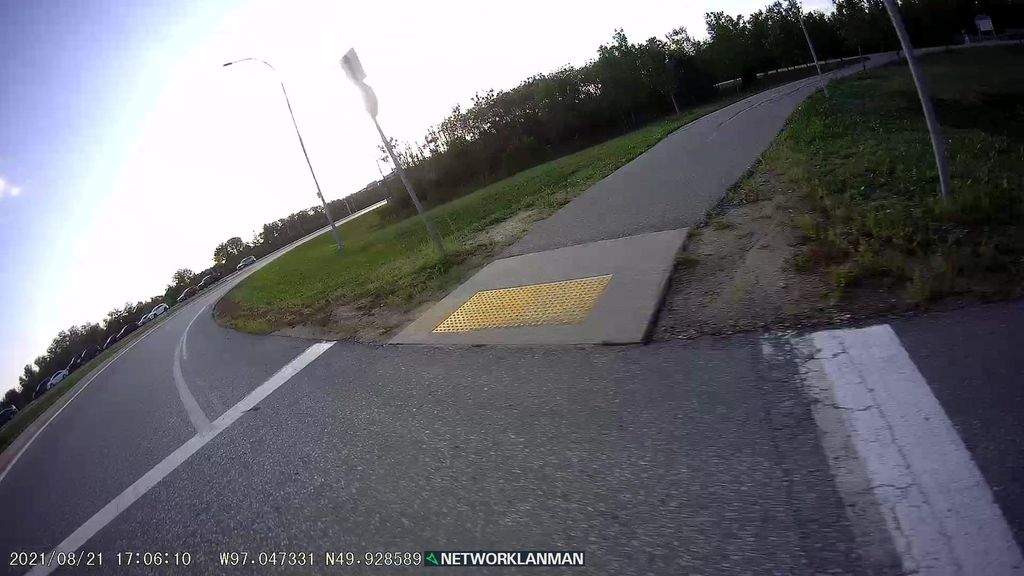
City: winnipeg